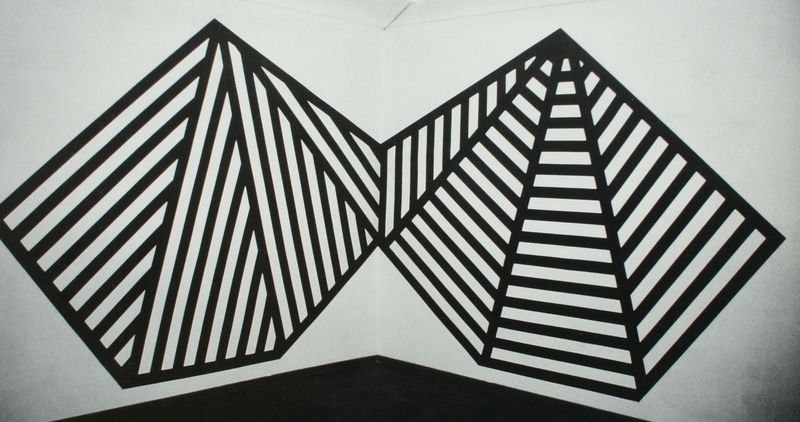
Titel: Double asymmetrical pyramids
Künstler: Sol Lewitt
Standort: Brüssel
Institution: Théâtre Royal de la Monnai
Schlagwörter: schraffur, lewitt, parallelen, pyramiden